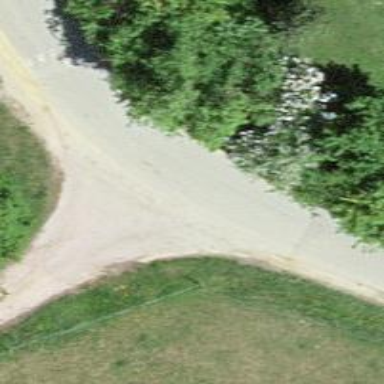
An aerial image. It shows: Unclassified road.